Aerial crown-view tile of a tropical tree (Barro Colorado Island, Panama), acquired 20241112:
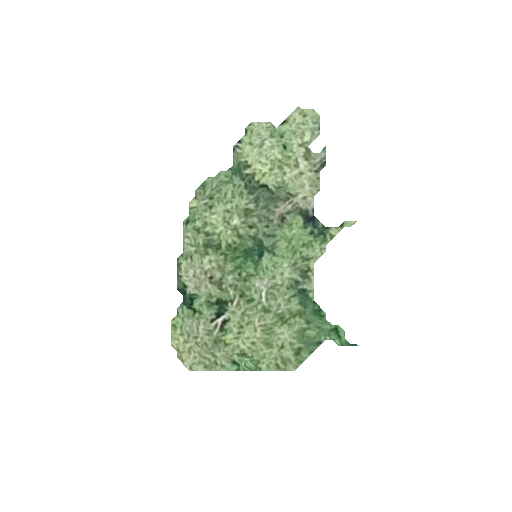
Species: Quararibea stenophylla
GBIF accepted scientific name: Quararibea stenophylla
Crown area: 48.741 m²